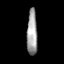
Tissue: prostate
Cell type: T cells
Senescence score: 0.3272
Nuclear area (px): 469
Mean DAPI intensity: 159.19